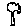
Label: tree